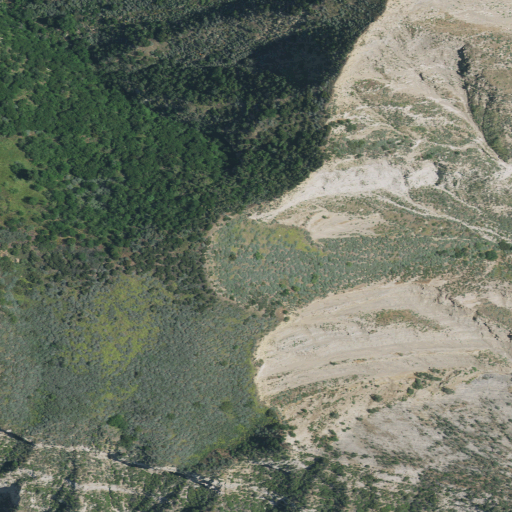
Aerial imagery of ridge(s) in California named Oil Ridge containing shrub, barren land, and grassland